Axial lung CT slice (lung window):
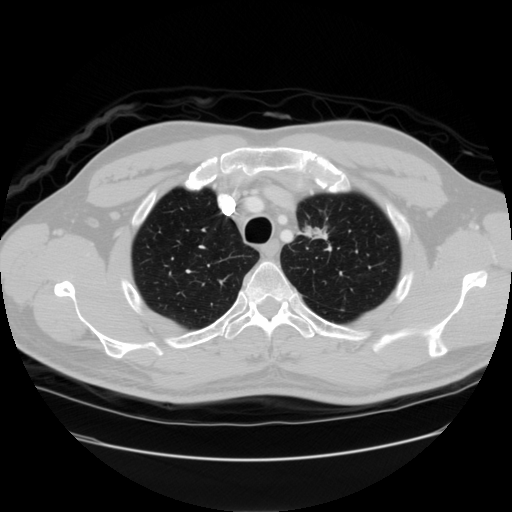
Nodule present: yes
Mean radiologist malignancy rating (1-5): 4.75